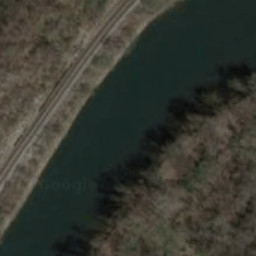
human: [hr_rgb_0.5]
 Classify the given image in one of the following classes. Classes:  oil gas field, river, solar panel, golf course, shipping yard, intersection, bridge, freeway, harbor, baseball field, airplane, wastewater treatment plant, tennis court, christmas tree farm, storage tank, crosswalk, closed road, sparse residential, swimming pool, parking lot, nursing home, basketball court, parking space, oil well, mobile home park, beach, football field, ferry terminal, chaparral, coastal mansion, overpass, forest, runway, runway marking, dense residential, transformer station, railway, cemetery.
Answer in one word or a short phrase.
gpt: river